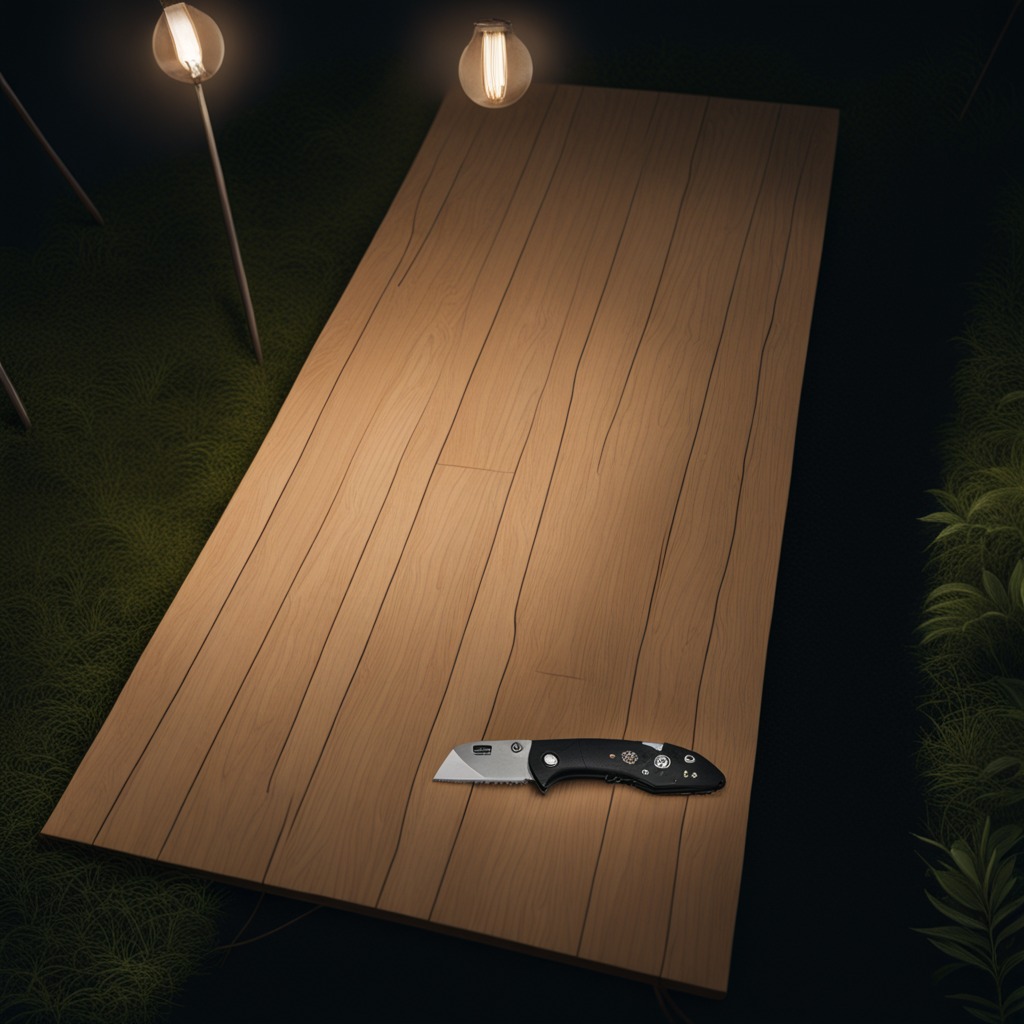
A utility knife lying on a wooden table inside a jungle field workshop tent at night dim ambient light soft shadows worn but